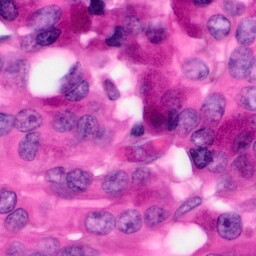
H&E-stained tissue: Pancreatic